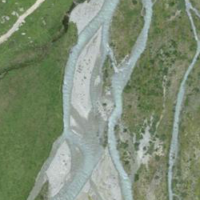
EUNIS habitat code: 31
Species observed at this site:
Parnassius apollo